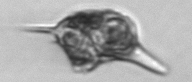
Label: Amylax